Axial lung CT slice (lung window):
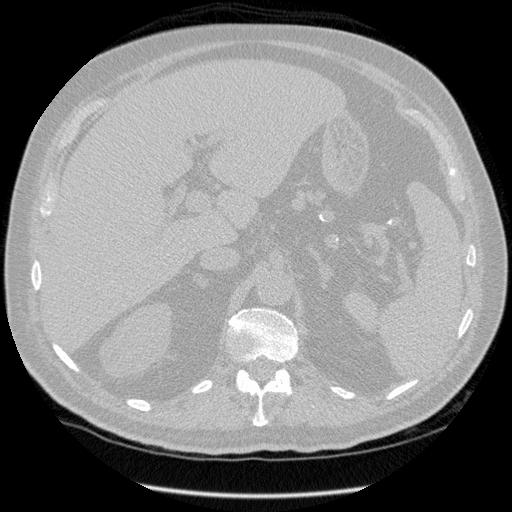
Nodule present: no